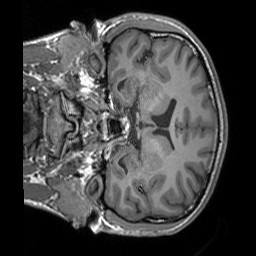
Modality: T1w
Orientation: coronal
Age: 22
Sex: male
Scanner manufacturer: siemens
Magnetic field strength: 3 T
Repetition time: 1.9 s
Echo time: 0.00252 s